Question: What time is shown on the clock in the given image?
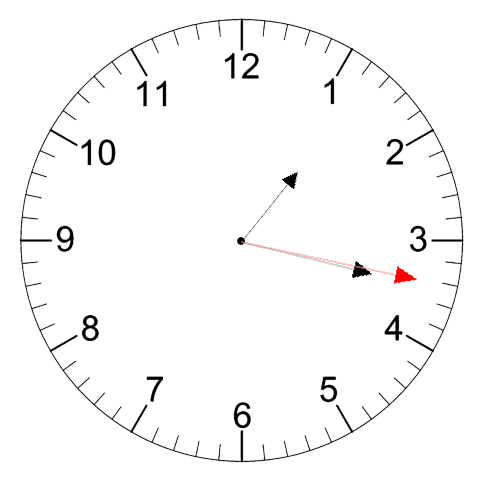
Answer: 01:17:17